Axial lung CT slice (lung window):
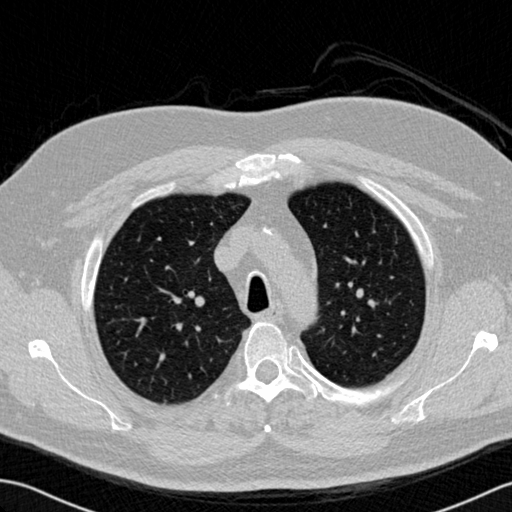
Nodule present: no